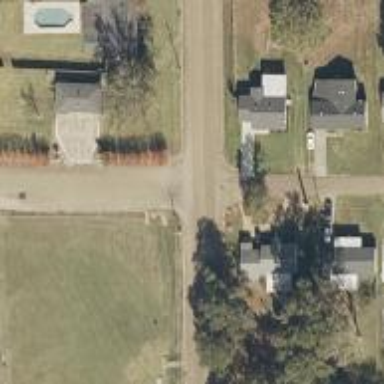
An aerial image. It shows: Residential road.